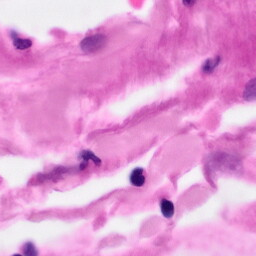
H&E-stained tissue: Pancreatic